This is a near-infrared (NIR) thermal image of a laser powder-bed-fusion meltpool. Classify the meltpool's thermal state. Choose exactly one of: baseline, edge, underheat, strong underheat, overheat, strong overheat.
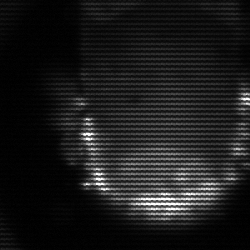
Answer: baseline